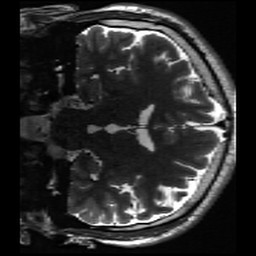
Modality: inplaneT2
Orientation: coronal